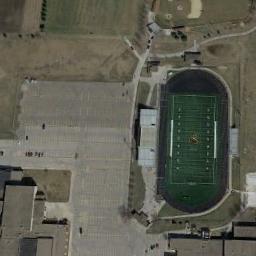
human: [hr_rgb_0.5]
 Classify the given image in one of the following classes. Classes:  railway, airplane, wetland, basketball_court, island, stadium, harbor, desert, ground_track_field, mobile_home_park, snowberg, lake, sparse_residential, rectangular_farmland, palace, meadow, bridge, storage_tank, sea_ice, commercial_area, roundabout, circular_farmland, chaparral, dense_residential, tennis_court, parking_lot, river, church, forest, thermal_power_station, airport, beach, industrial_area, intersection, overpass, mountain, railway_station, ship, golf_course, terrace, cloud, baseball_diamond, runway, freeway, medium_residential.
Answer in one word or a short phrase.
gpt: ground_track_field